Interaction volume radius: 5 \u00c5
Interaction volume height: 25 \u00c5
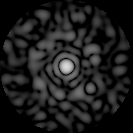
Disorder parameter: 0.7944